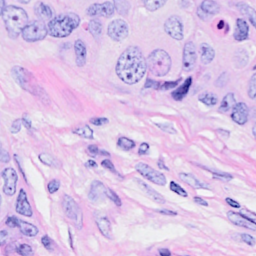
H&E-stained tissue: Breast